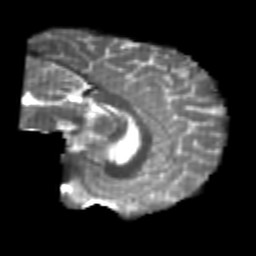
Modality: T2w
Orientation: sagittal
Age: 25
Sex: male
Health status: healthy
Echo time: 0.074 s